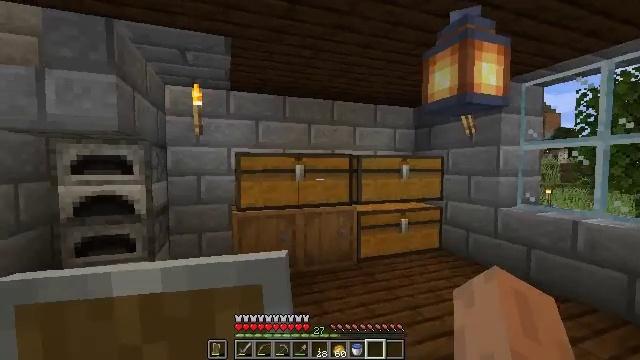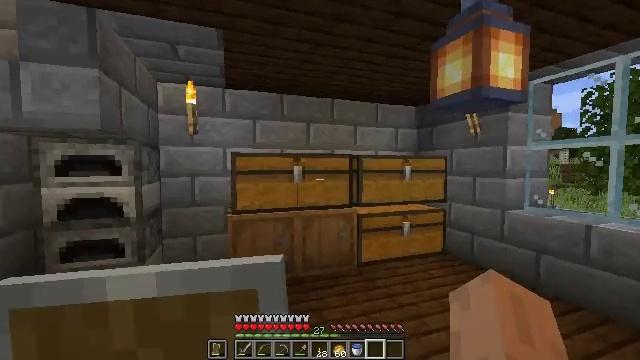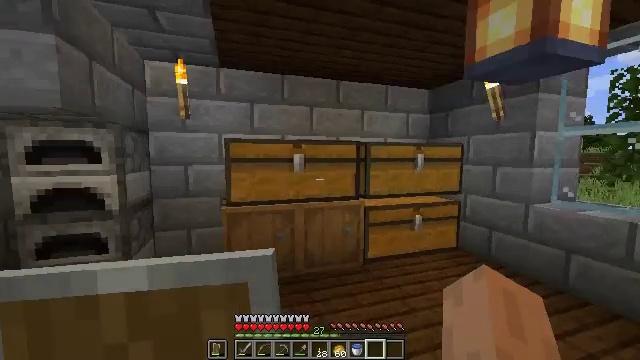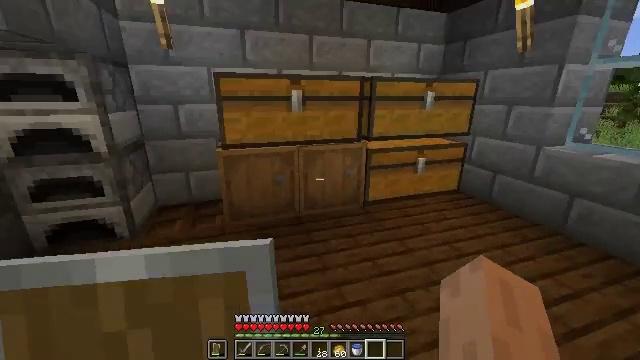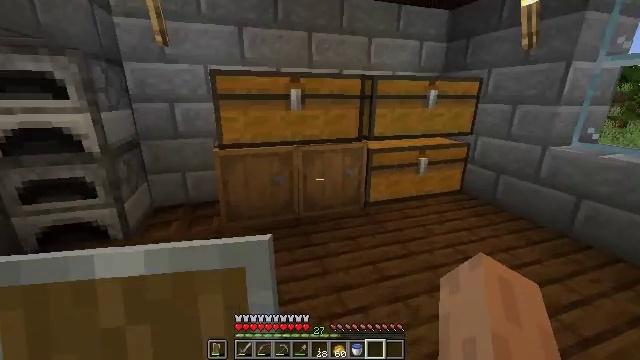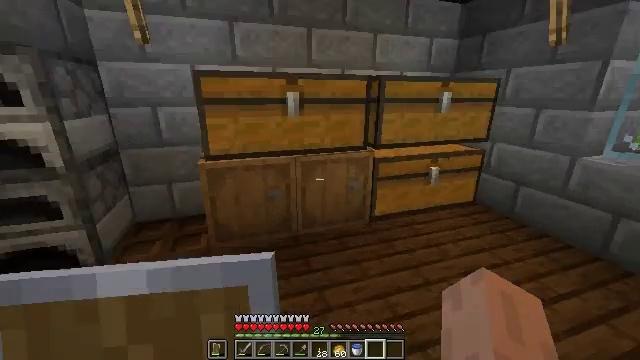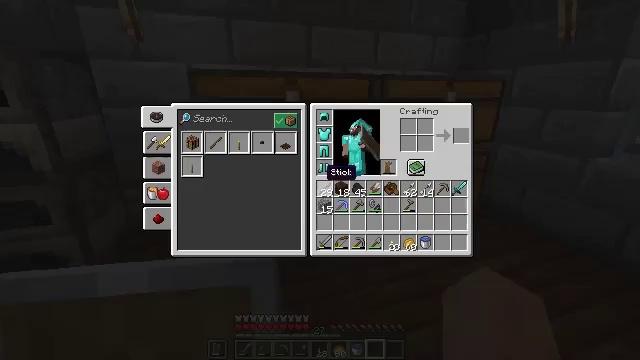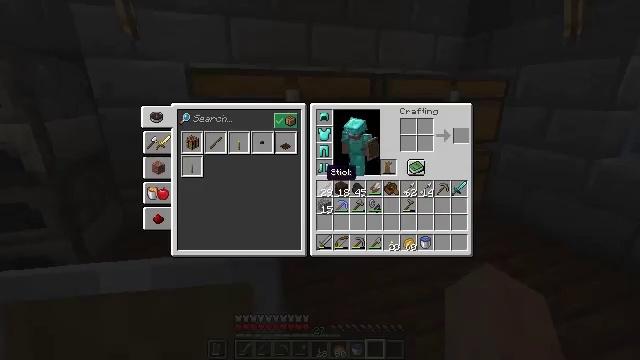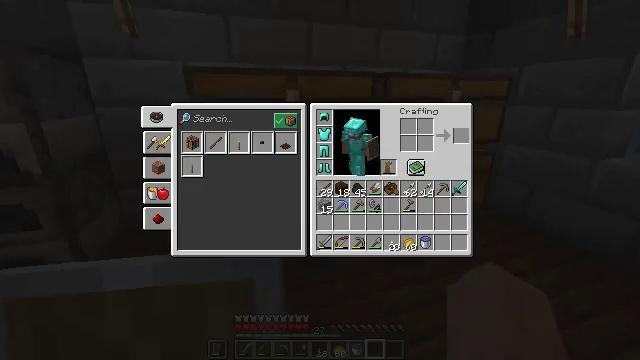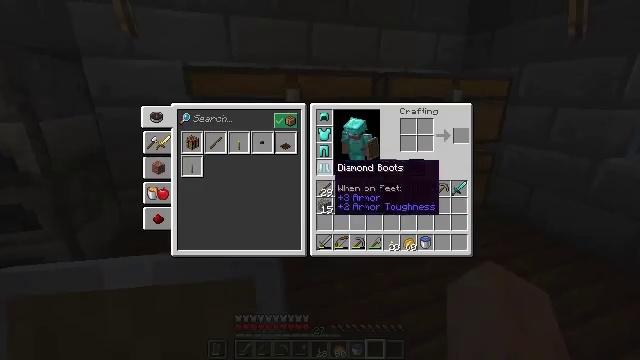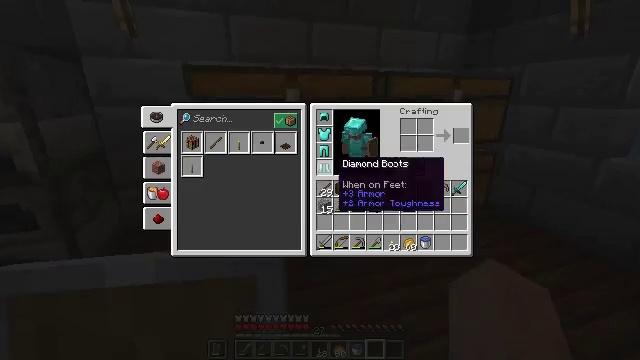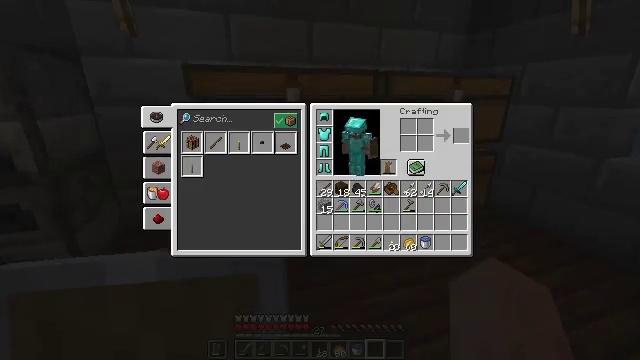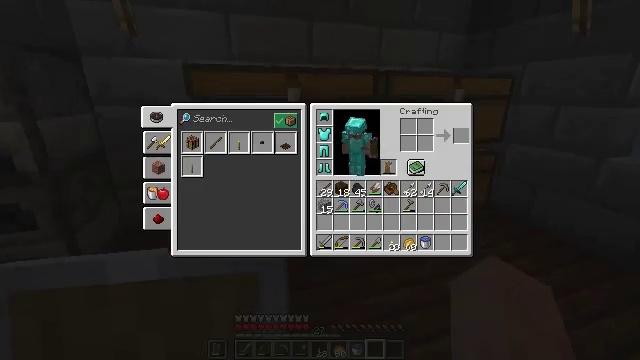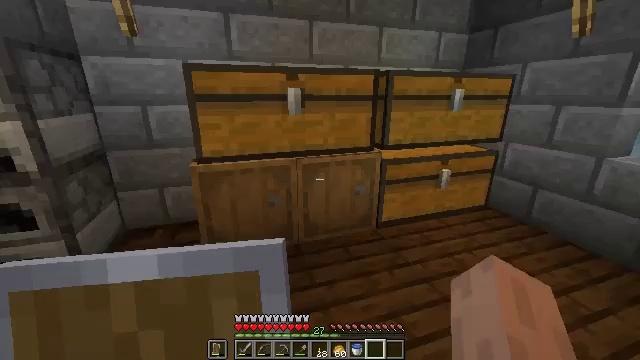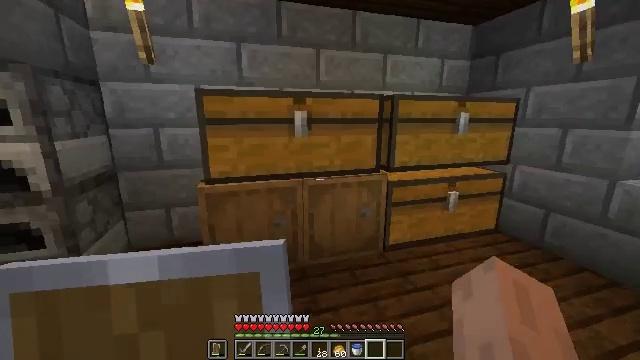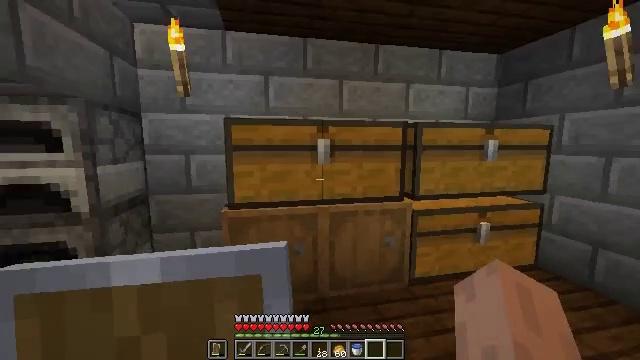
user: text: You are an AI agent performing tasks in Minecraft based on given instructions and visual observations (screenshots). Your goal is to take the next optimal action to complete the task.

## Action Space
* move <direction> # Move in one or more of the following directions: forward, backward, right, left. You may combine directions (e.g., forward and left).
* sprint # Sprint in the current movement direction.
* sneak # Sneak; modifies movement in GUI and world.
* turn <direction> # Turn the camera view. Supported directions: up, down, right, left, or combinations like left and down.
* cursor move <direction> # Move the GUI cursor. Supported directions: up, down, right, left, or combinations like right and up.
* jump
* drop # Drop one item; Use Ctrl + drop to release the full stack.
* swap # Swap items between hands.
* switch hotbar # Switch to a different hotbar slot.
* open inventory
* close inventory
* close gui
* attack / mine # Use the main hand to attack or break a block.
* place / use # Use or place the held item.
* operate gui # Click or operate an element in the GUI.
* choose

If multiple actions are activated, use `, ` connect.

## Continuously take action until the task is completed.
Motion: motion action
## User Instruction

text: Open the crafting table to make a glass bottle.
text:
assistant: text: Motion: move forward
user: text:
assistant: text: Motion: move forward, turn left and down
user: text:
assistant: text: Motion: move forward, turn down
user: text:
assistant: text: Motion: move forward
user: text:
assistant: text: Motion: move forward
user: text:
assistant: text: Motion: open inventory
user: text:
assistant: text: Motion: open inventory
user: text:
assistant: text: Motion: no_op
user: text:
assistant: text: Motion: turn right
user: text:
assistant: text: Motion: no_op
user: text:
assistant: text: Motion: no_op
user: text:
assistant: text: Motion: no_op
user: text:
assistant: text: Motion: no_op
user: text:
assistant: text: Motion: turn left and up
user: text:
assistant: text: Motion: move forward, turn left and up
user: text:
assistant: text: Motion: move forward and move right, turn left and up
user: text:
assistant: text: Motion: move forward and move right, use / place
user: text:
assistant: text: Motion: use / place
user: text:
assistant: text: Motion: no_op
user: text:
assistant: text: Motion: no_op
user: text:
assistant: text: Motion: no_op
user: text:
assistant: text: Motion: no_op
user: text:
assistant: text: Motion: no_op
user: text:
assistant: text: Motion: no_op
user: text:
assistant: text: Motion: no_op
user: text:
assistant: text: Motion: no_op
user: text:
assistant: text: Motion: turn down
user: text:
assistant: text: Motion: no_op
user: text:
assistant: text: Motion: no_op
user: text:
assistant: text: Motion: no_op